Question:
This image is a screenshot of the address <URL>.
The 's' of 'Recommendations' cut by Google Chrome browser. I tried to change the z-index, move it down with the top or margin-top and it still cuts me to the end.
Does anyone have an idea? It could be related to poor I use a special font? If so, what should I do?
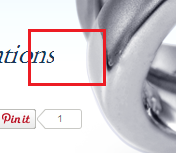
Answer: I reduced the text size by one pixel and problem solved.
Not a suboptimal solution but still works. Unfortunately, the solutions did not help.
Thank you all.